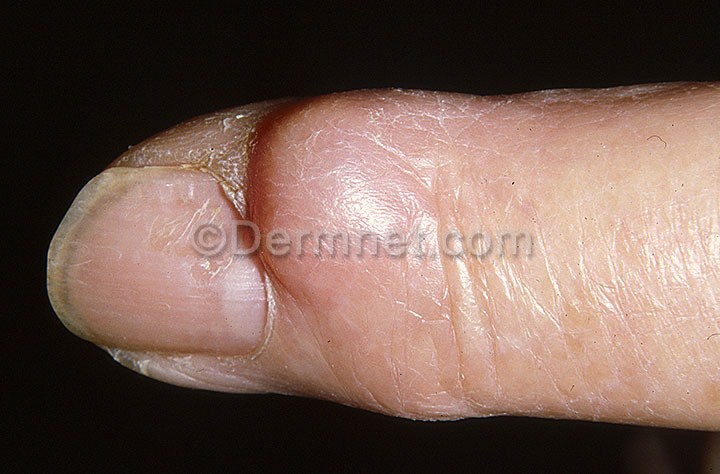
Disease: Nail Fungus and other Nail Disease